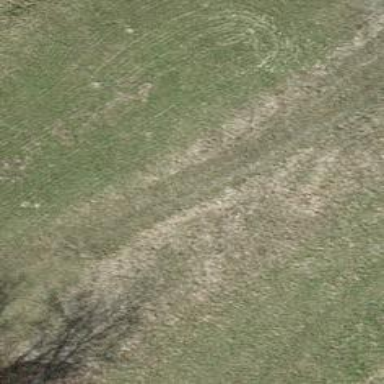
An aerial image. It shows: Track with grade5 tracktype.